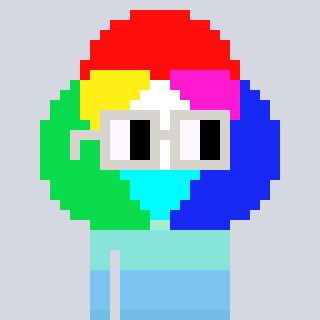
a pixel art character with square light gray glasses, a color circle-shaped head and a orange-colored body on a cool background